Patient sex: M
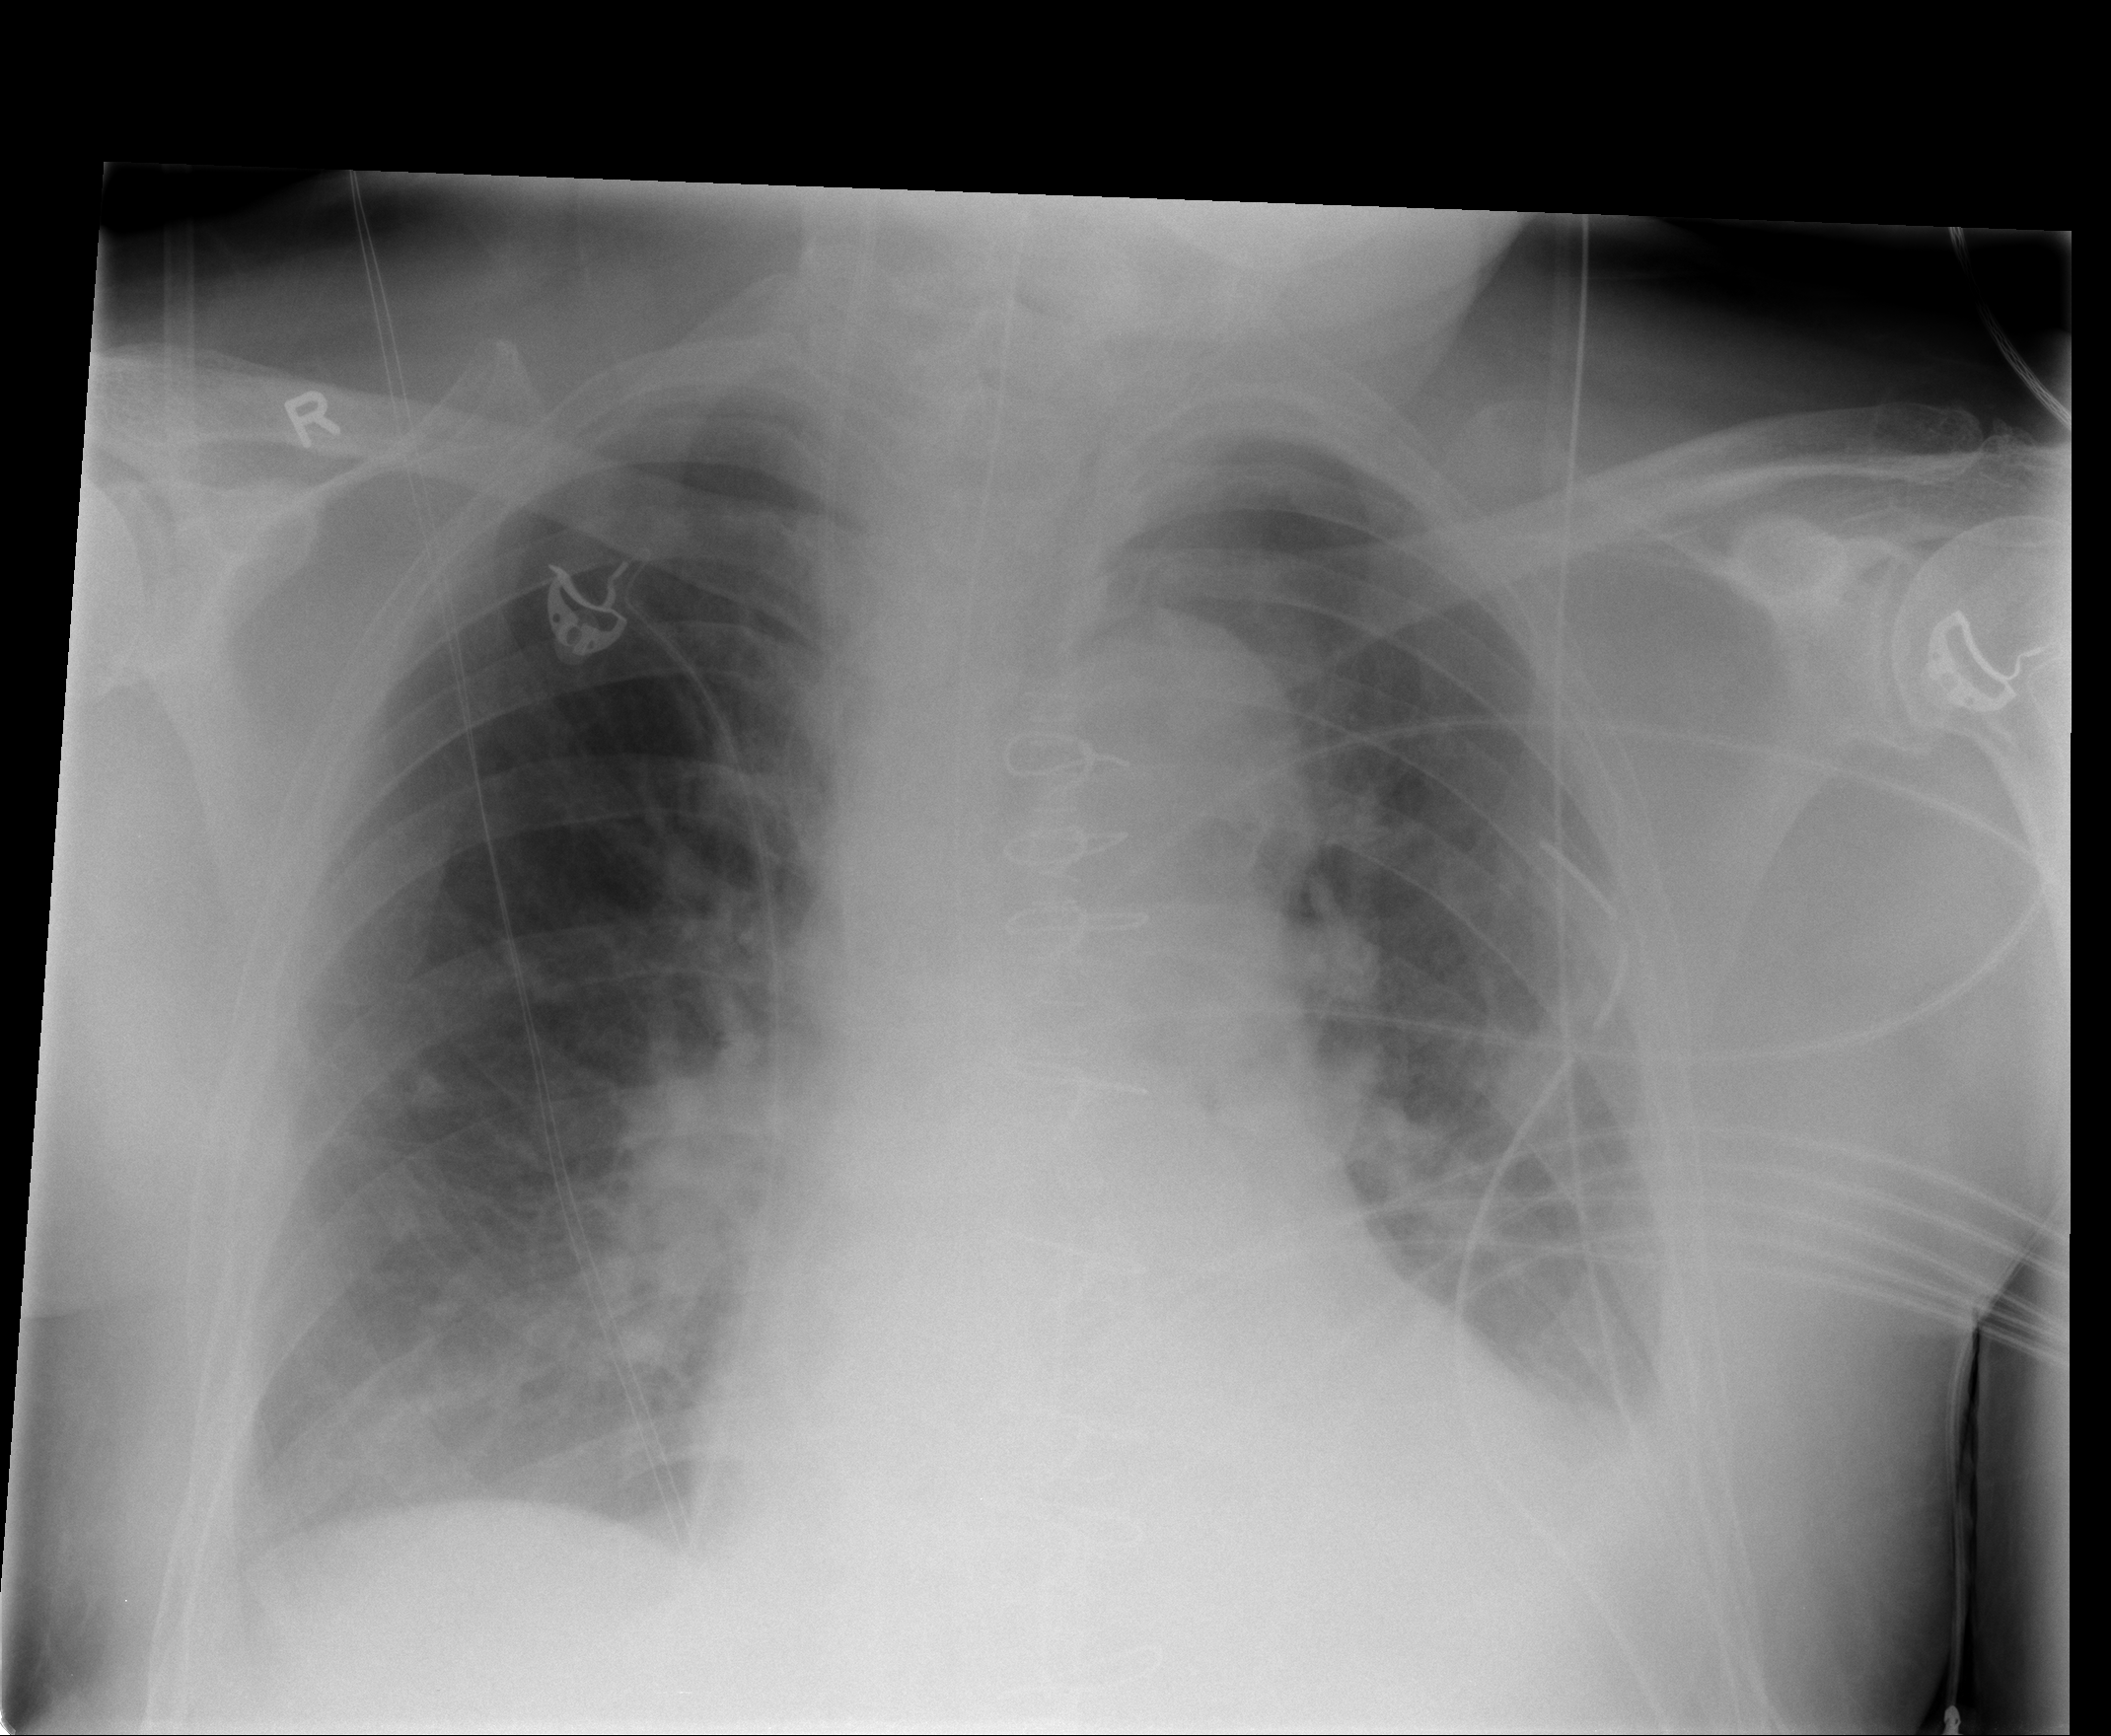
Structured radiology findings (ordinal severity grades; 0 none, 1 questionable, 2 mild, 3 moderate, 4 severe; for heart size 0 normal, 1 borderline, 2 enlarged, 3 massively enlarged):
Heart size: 1
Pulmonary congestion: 2
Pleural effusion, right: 2
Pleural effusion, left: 2
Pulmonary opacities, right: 1
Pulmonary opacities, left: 0
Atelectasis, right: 2
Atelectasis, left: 2